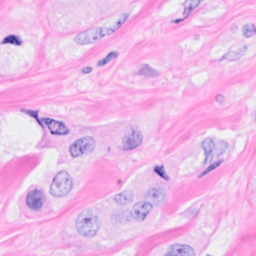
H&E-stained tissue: Breast